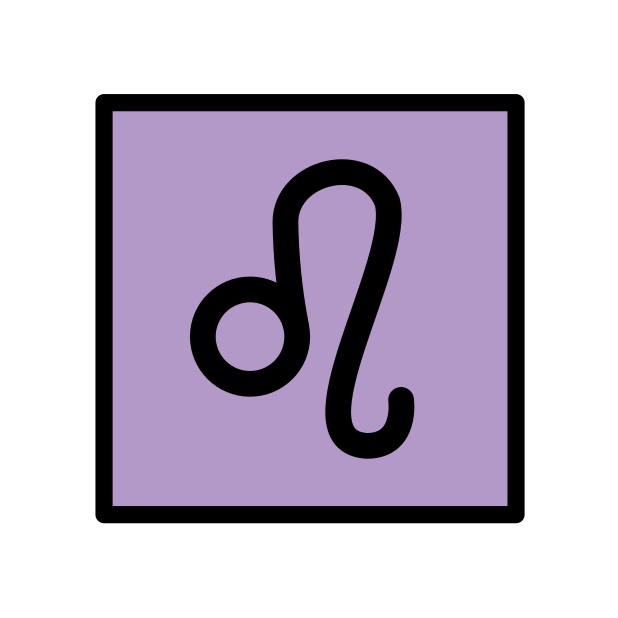
Leo